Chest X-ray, PA view. Patient: 67 years old, sex M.
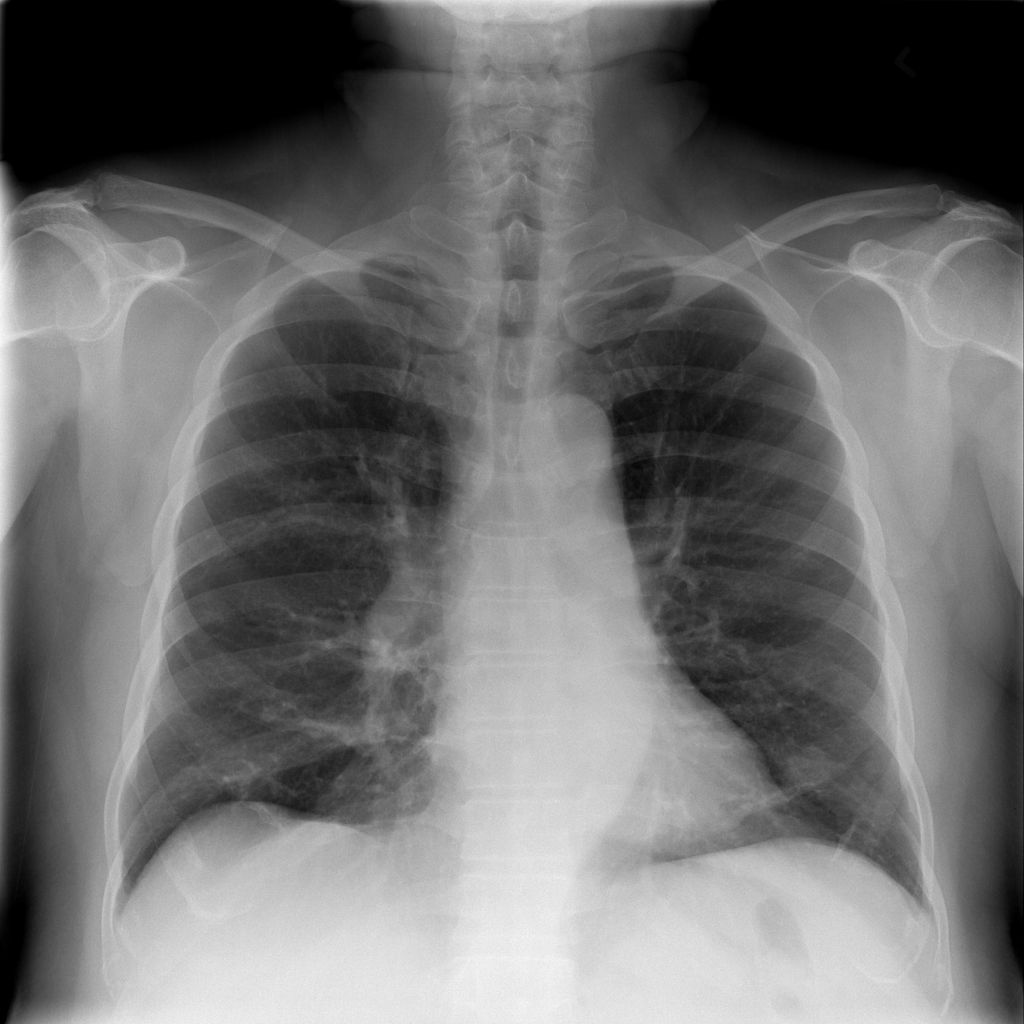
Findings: Infiltration